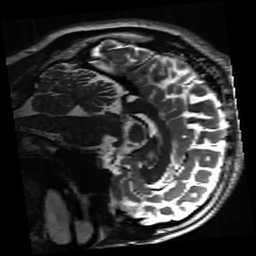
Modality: inplaneT2
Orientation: sagittal